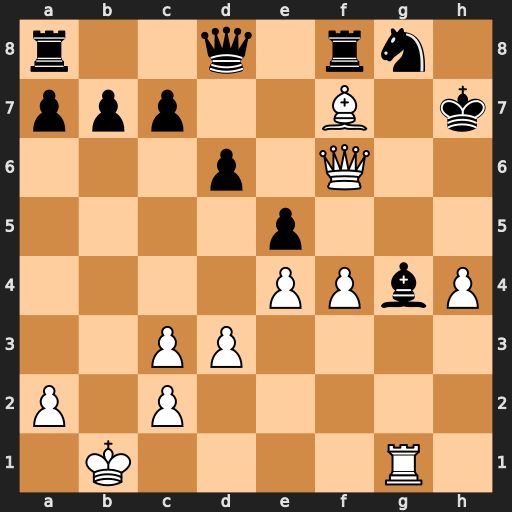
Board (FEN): r2q1rn1/ppp2B1k/3p1Q2/4p3/4PPbP/2PP4/P1P5/1K4R1
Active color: w
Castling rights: -
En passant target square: -
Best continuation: Qg6+ Kh8 Rxg4 Qf6 Qh5+ Nh6 Rg6